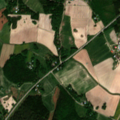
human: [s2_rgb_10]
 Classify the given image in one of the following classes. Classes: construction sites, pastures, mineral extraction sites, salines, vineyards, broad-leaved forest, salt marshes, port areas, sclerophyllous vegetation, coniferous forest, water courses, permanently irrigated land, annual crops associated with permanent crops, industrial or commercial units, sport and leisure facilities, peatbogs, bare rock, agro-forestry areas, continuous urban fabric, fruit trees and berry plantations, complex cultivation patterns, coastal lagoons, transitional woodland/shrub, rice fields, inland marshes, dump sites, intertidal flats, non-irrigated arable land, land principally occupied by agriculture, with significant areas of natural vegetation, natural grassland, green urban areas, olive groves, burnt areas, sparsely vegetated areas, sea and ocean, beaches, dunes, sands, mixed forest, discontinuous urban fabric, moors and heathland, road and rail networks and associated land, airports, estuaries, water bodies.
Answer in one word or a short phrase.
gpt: non-irrigated arable land, land principally occupied by agriculture, with significant areas of natural vegetation, mixed forest, transitional woodland/shrub